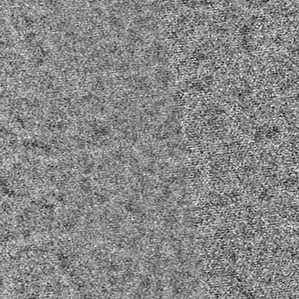
Label: frost